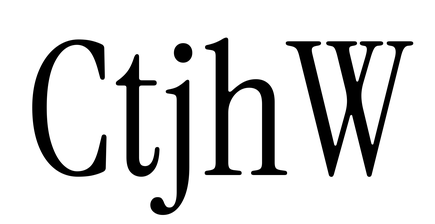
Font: InstrumentSerif-Regular